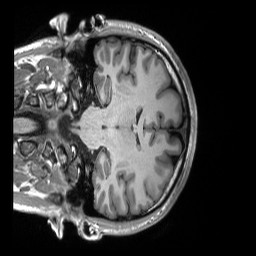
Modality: T1w
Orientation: coronal
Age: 21
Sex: male
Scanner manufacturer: siemens
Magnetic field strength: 3 T
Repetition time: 2.3 s
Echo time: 0.00298 s